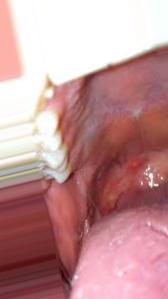
Condition: Mouth Ulcer